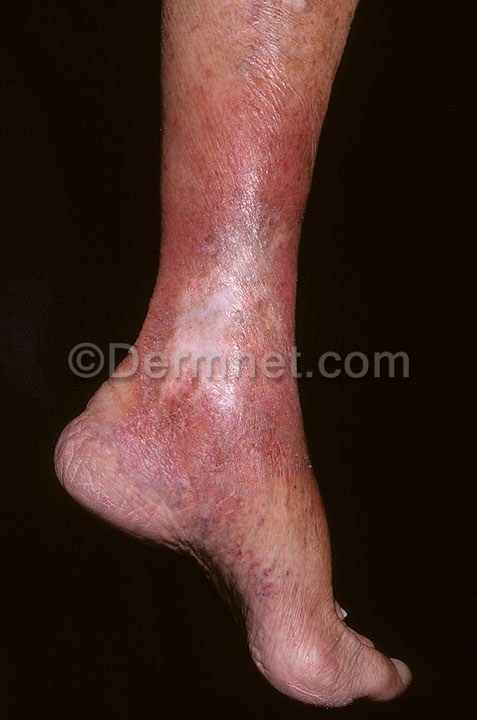
Disease: Eczema Photos